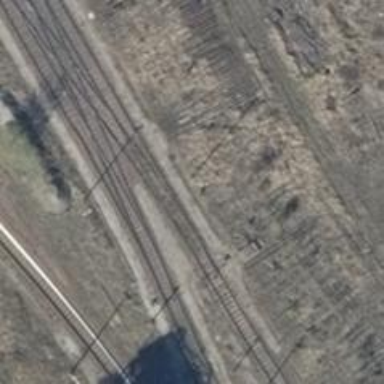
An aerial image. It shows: Railway switch.